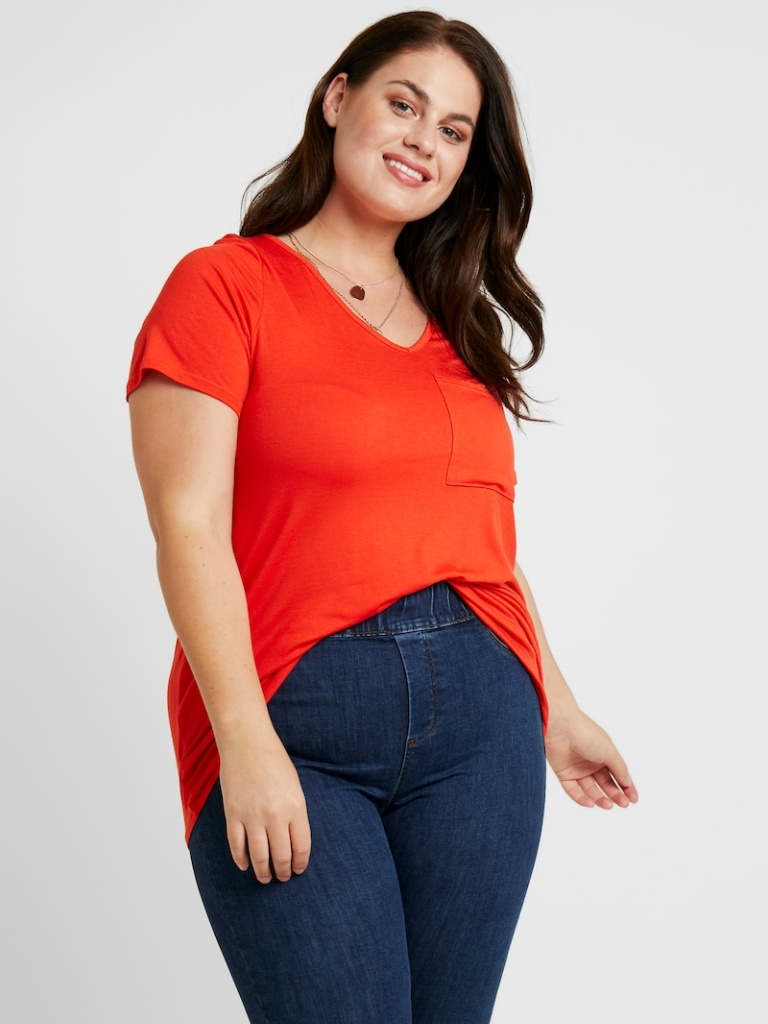
cotton tight short sleeve hip length Fully Tucked in v-neck t-shirt